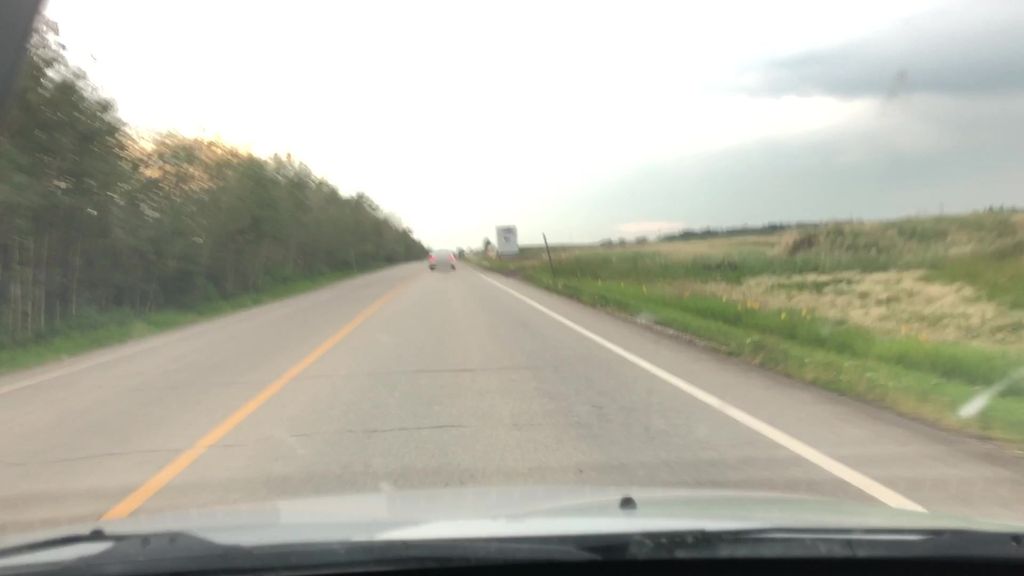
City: edmonton